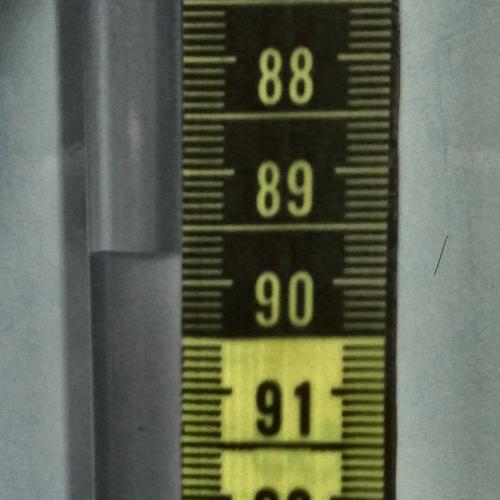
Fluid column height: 89.7 cm